Question: Is there a way to create a rounded button as shown in the picture using CSS (without using Canvas or SVG)?

edit: i'm not talking about border-radius, see the image
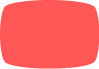
Answer: This is possible using ':after' and ':before' :pseudo-elements.
'''
div {
position: relative;
margin: 30px;
width: 150px;
height: 100px;
background: #FF5656;
border-radius: 1000px / 200px;
}
div:after, div:before {
position: absolute;
content: '';
width: 10px;
height: 72%;
border-top-left-radius: 200px 1000px;
border-bottom-left-radius: 200px 1000px;
left: -6px;
top: 14%;
background: #FF5656;
}
div:after {
border-radius: 0;
border-top-right-radius: 200px 1000px;
border-bottom-right-radius: 200px 1000px;
left: calc(100% - 4px);
}
'''
'''
<div></div>
'''
---
### Applying these borders to an input element:
Since, you can't apply :pseudo-elements to 'input' elements, you'll have to apply the ':after' and ':before' :pseudo-elements to its container.
'''
input {
width: 150px;
height: 100px;
background: #FF5656;
border-radius: 1000px / 200px;
border: 0;
cursor: pointer;
color: black;
font-size: 16px;
}
input::-moz-focus-inner {
border: 0;
}
input:focus {
outline: none;
}
.btn-container {
position: relative;
width: 150px;
height: 100px;
margin: 30px;
}
.btn-container:after,
.btn-container:before {
position: absolute;
content: '';
width: 10px;
height: 72%;
border-top-left-radius: 200px 1000px;
border-bottom-left-radius: 200px 1000px;
left: -6px;
top: 14%;
background: #FF5656;
}
.btn-container:after {
border-radius: 0;
border-top-right-radius: 200px 1000px;
border-bottom-right-radius: 200px 1000px;
left: calc(100% - 4px);
}
'''
'''
<div class="btn-container">
<input type="button" value="Button" />
</div>
'''
---
As @<URL> mentioned in comments, you could also use a 'button' element to avoid using a container.
'''
button {
position: relative;
width: 150px;
height: 100px;
background: #FF5656;
border-radius: 1000px / 200px;
border: 0;
cursor: pointer;
color: black;
font-size: 16px;
}
button::-moz-focus-inner {
border: 0;
}
button:focus {
outline: none;
}
button:after,
button:before {
position: absolute;
content: '';
width: 10px;
height: 72%;
border-top-left-radius: 200px 1000px;
border-bottom-left-radius: 200px 1000px;
left: -6px;
top: 14%;
background: #FF5656;
}
button:after {
border-radius: 0;
border-top-right-radius: 200px 1000px;
border-bottom-right-radius: 200px 1000px;
left: calc(100% - 4px);
}
'''
'''
<button>Button</button>
'''